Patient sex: F
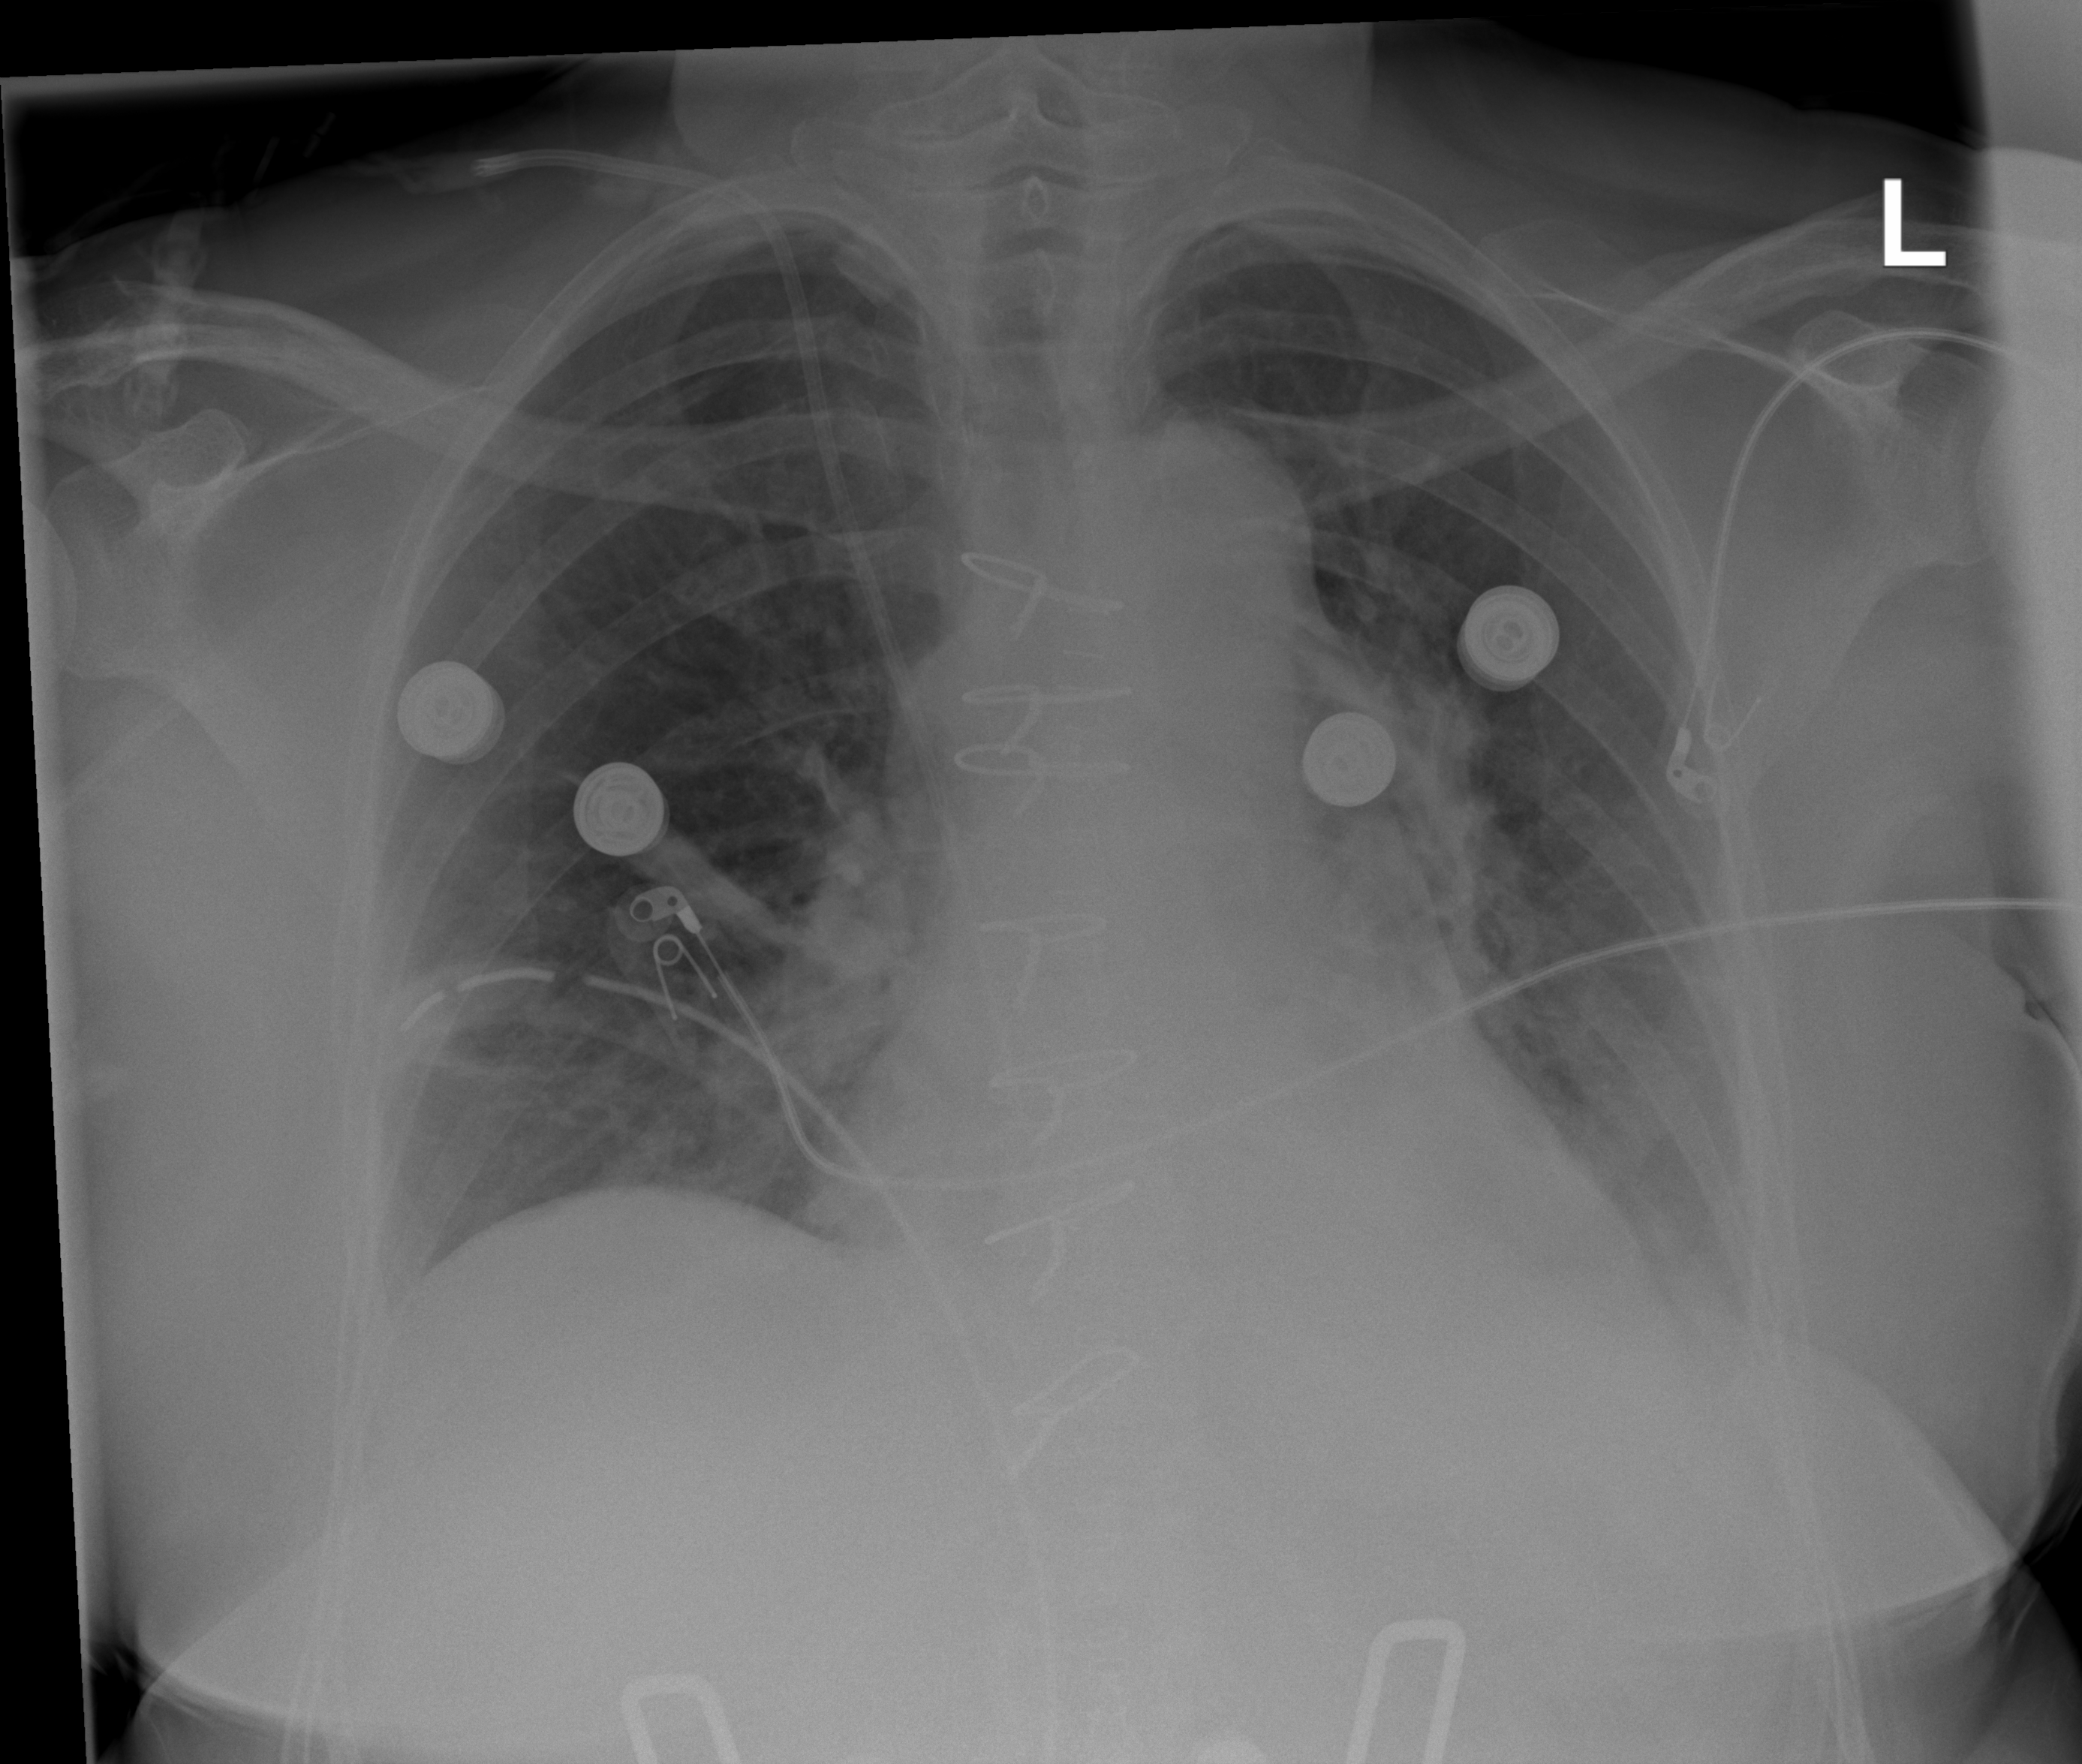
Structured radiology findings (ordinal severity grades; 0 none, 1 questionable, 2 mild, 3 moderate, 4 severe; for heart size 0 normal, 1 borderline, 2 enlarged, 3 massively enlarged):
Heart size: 2
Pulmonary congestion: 0
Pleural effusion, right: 0
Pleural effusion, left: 2
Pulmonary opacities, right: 0
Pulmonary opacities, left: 0
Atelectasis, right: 2
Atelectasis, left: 2